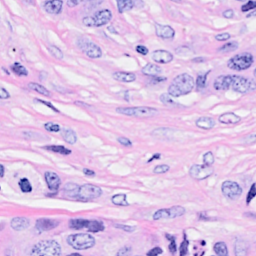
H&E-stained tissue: Breast